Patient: sex M, age 57
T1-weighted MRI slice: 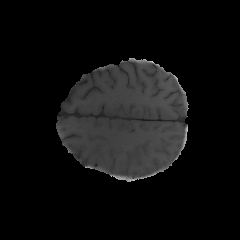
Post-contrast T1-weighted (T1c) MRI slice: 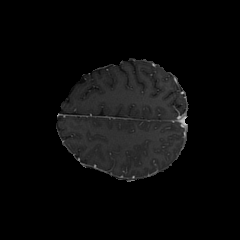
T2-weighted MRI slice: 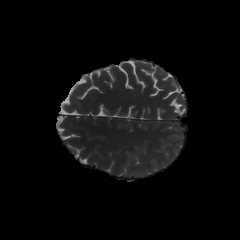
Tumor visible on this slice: no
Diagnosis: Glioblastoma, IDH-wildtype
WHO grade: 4